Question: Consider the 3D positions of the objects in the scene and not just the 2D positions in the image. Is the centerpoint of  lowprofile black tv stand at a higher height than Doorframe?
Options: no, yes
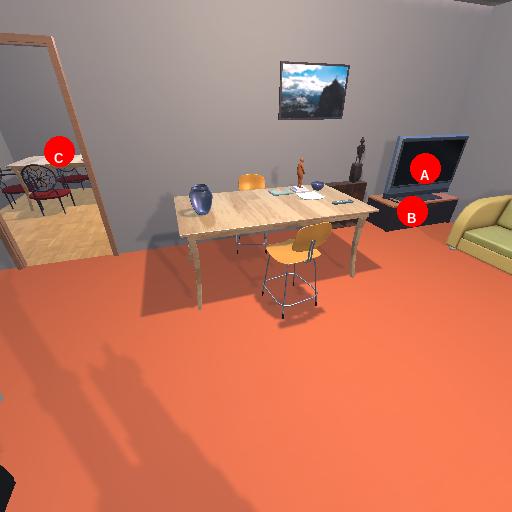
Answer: no